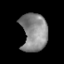
Tissue: skin
Cell type: Epithelial cells
Senescence score: 0.9228
Nuclear area (px): 982
Mean DAPI intensity: 135.675